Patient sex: F
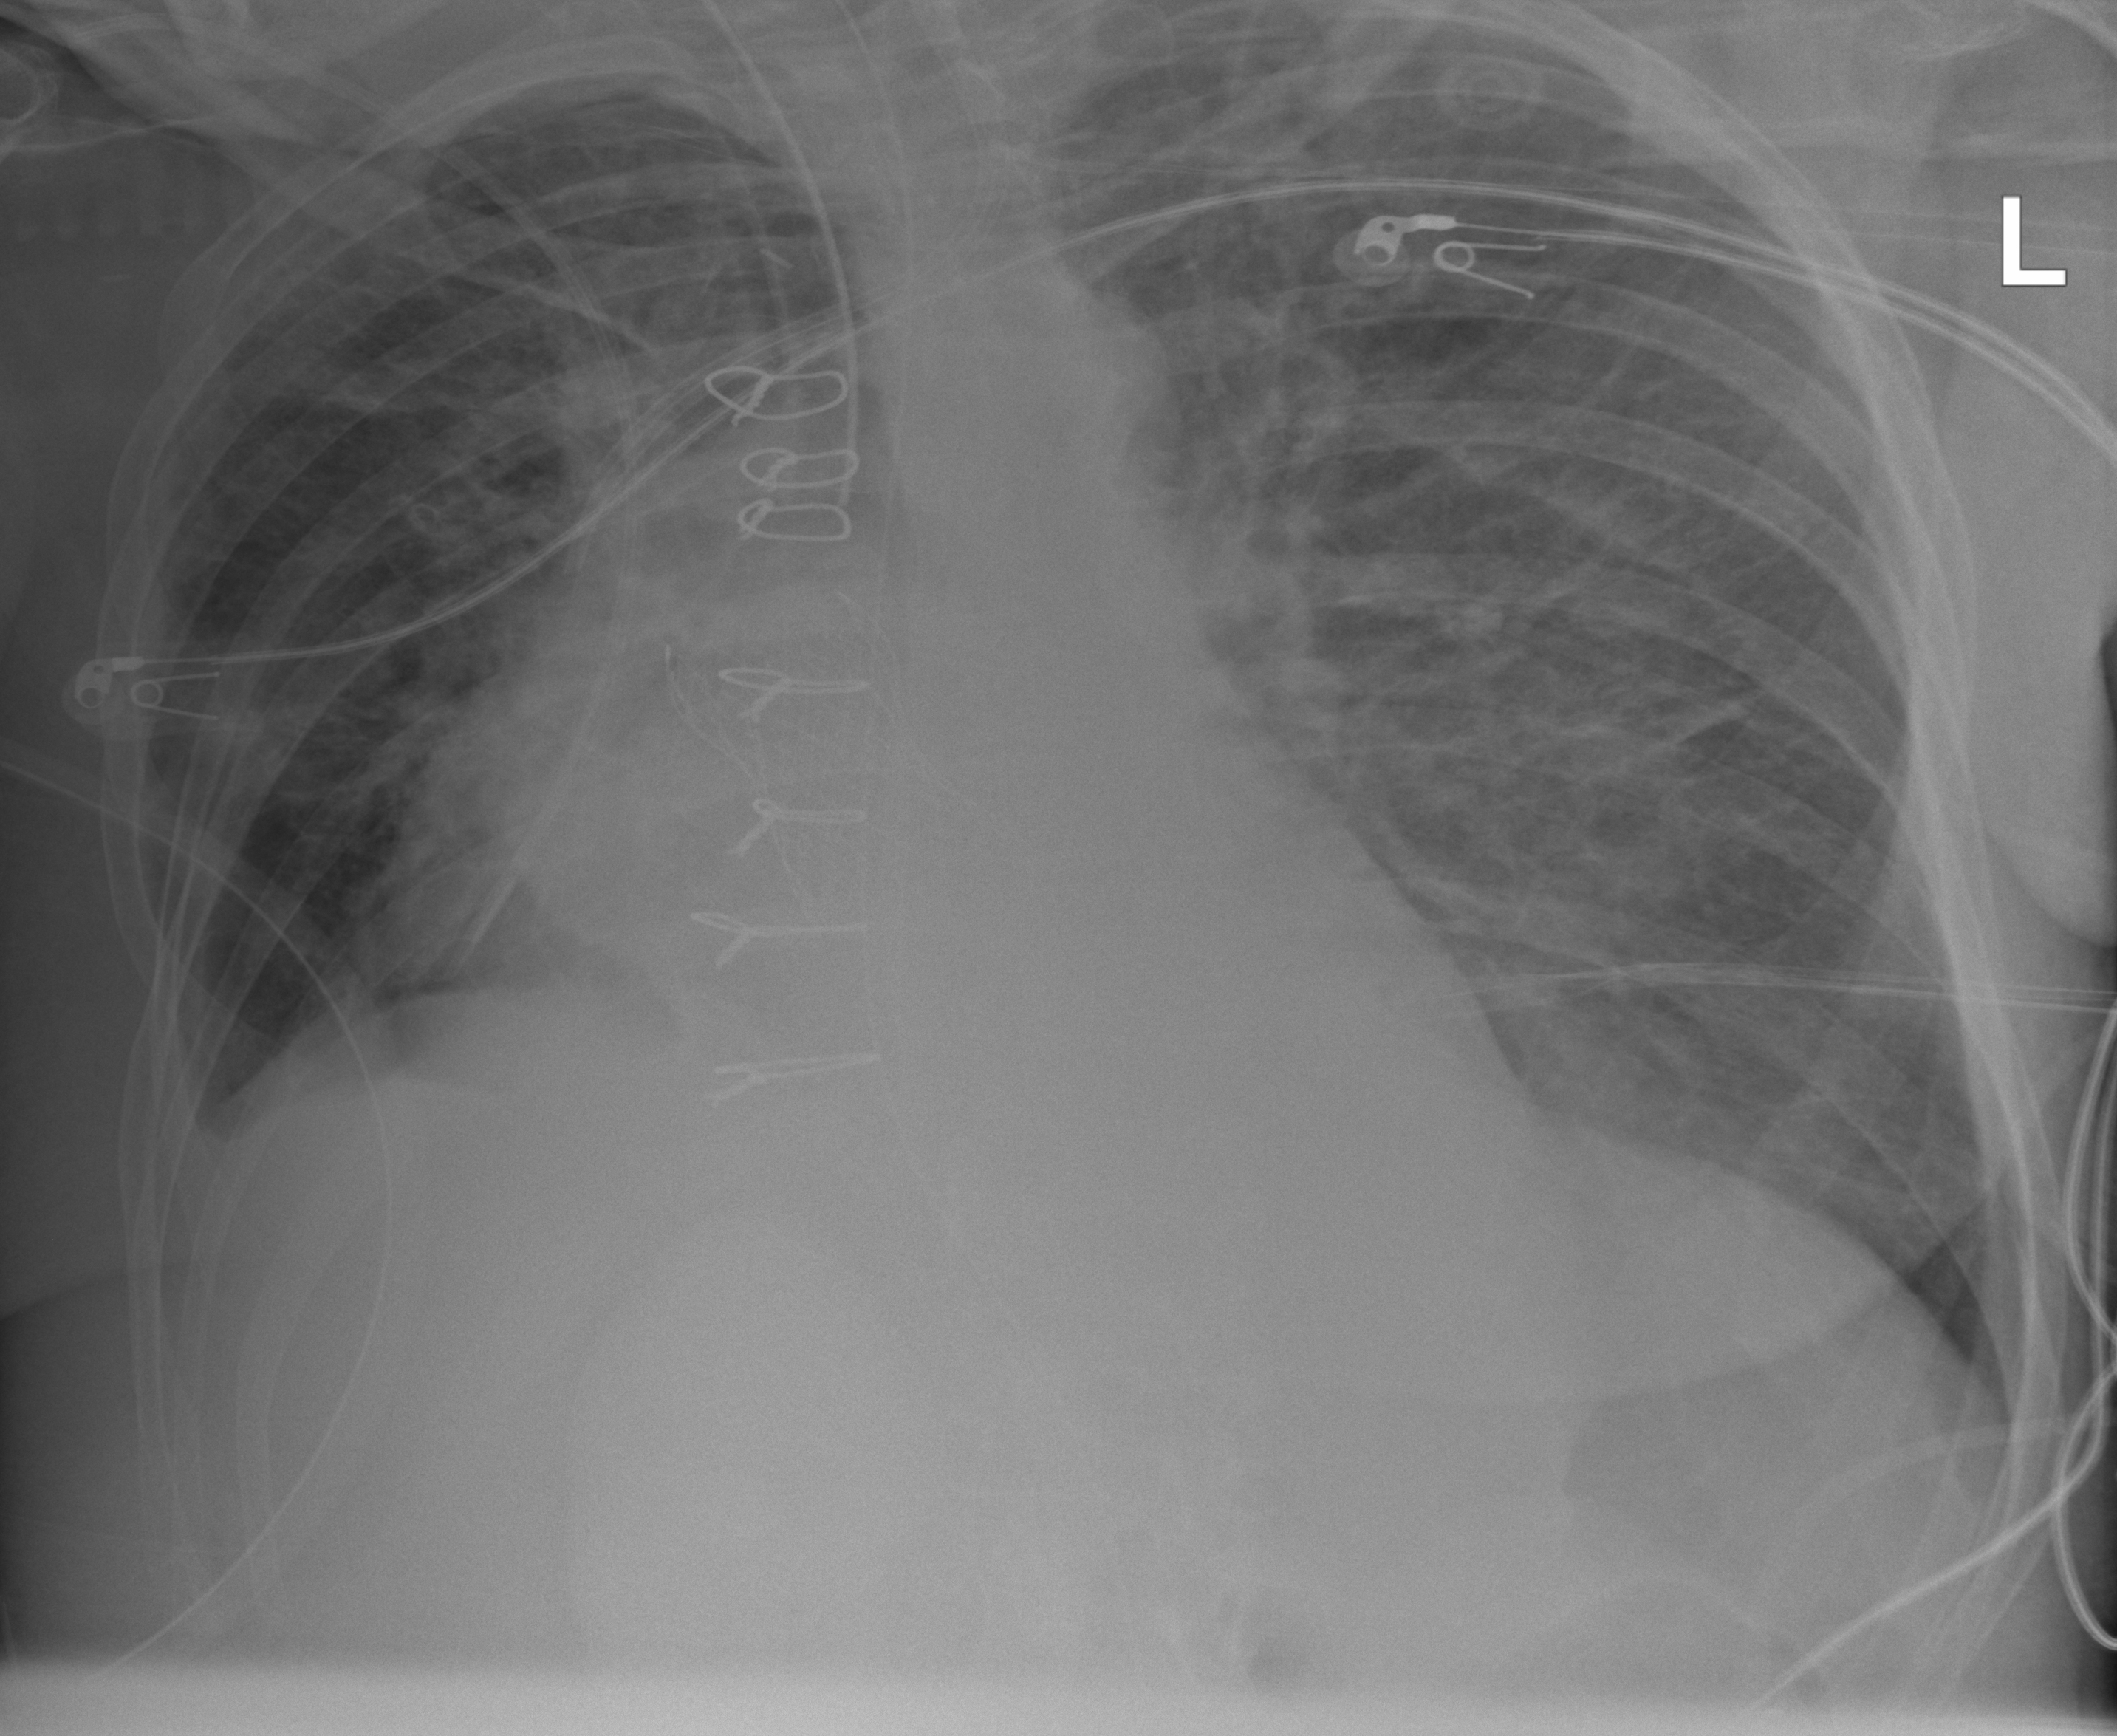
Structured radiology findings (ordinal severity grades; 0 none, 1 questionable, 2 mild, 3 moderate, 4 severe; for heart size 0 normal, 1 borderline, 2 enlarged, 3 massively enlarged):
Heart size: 2
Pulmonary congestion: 2
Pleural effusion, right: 2
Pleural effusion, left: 0
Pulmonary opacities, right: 2
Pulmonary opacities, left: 0
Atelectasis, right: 0
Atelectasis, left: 0